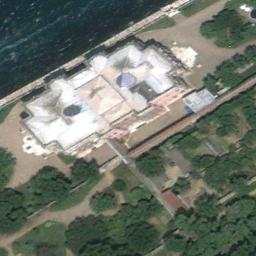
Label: palace